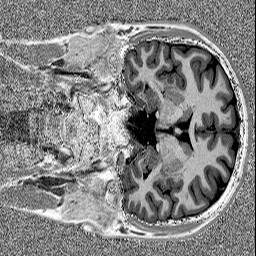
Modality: MP2RAGE
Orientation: coronal
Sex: male